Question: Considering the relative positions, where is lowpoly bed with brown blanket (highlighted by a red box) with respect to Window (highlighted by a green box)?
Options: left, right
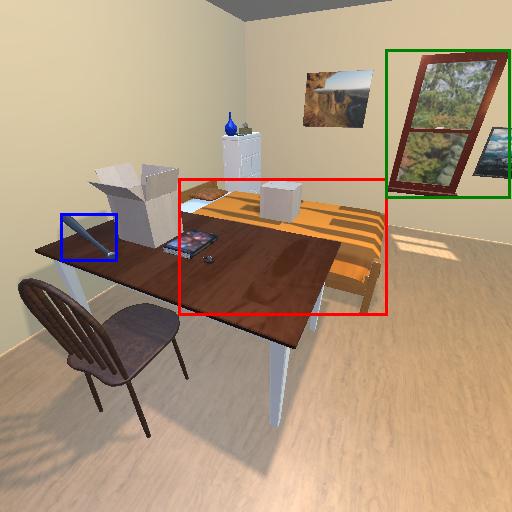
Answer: left